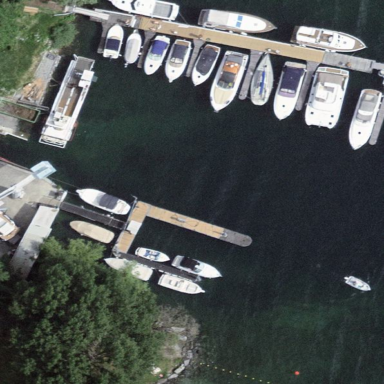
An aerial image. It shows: Marina on leisure land.